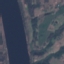
Label: River